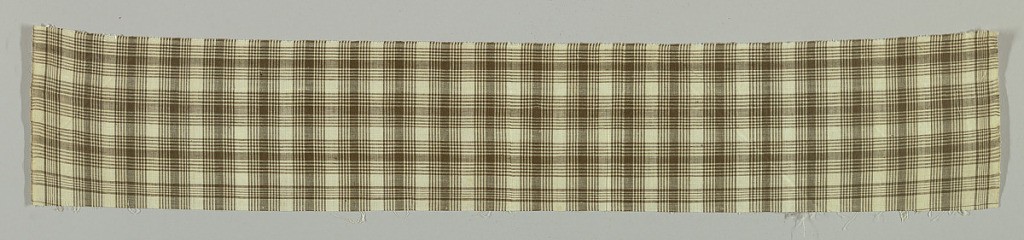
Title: Textile
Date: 1850–1900
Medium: cotton Technique: plain weave; Z/Z twist
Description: Fragment; Yarn-dyed woven pattern of browm and white checks,